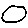
Label: circle